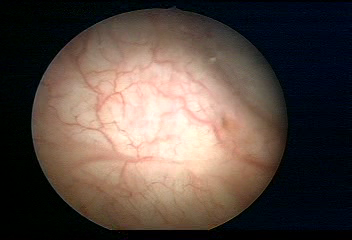
Modality: WLC
Class: Normal mucosa
Bladder cancer association: No